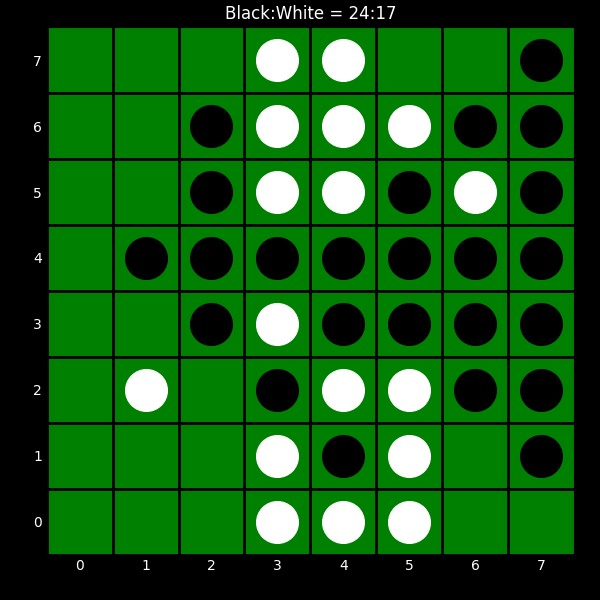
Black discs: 24
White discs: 17